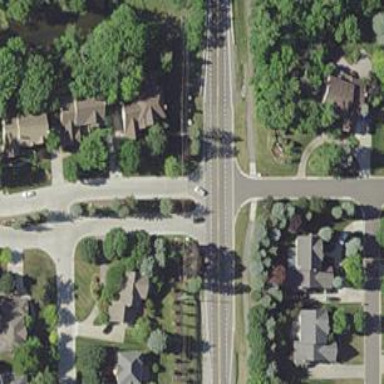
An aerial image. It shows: Unmarked road crossing.